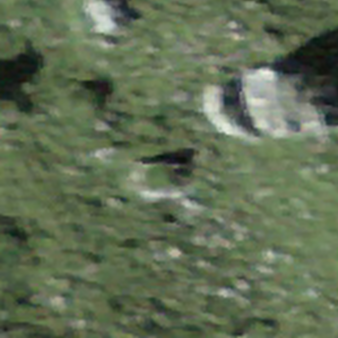
Label: bouldering_area